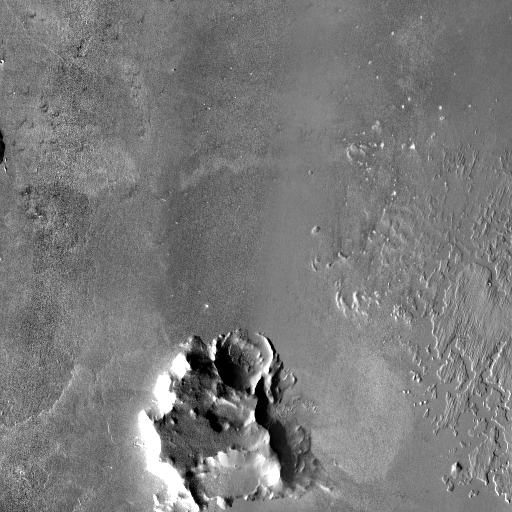
Crater classes present: Background, Buried